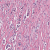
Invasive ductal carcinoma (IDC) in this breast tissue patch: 1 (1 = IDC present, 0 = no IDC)